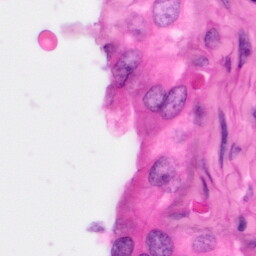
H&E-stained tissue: Pancreatic